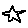
Label: star